Field crop: maize
Growth stage: 2
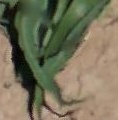
Species: maize